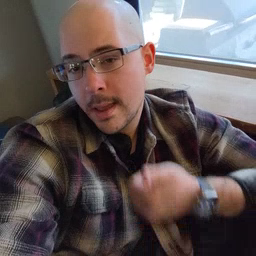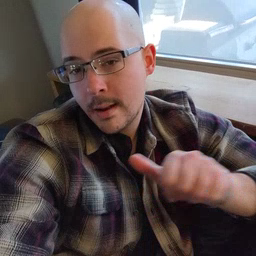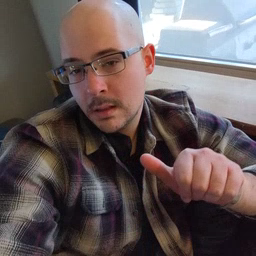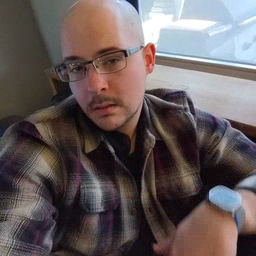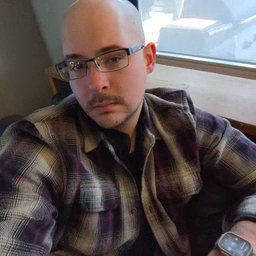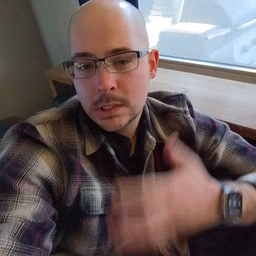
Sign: any